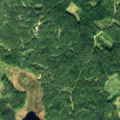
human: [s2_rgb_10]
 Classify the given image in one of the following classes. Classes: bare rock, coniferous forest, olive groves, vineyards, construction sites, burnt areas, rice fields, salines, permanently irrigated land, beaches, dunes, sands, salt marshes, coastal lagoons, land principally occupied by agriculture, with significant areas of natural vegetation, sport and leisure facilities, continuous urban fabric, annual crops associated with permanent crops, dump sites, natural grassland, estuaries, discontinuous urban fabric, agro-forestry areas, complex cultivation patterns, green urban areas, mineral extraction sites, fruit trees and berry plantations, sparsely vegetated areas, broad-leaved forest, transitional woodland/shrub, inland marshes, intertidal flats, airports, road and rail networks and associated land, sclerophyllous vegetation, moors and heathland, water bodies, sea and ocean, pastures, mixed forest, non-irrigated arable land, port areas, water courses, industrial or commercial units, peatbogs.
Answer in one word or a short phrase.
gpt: coniferous forest